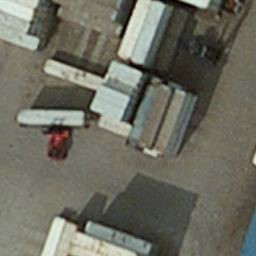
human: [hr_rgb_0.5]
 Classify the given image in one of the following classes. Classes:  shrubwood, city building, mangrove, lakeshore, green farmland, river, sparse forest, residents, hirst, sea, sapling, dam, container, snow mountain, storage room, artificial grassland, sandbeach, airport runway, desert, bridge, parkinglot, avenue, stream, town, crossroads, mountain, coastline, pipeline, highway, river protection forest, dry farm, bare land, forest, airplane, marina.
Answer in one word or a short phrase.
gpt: container